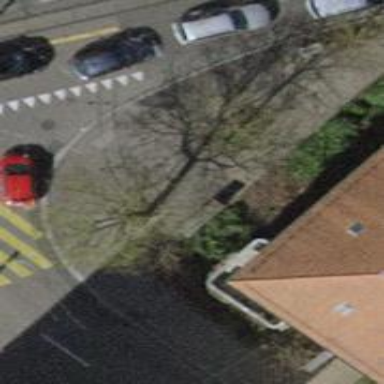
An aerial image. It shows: Avenue lined with trees.